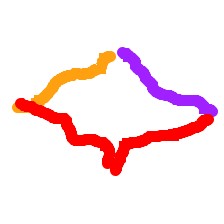
Shape: rhombus